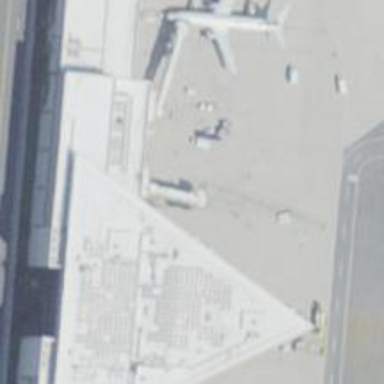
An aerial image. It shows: Airport gate.